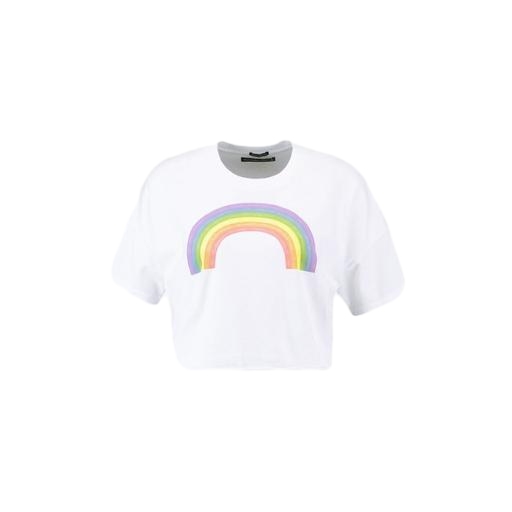
white rainbow tee, multicolor women’s white large t-shirt, graphic t-shirt, white background